Question: I found these pie charts titled 'Easy Charts' in a theme I was playing around on. I want to make them for my own project. Anyone have any ideas or know somewhere they already exist that I could get them at? I'm not even sure what they are called.

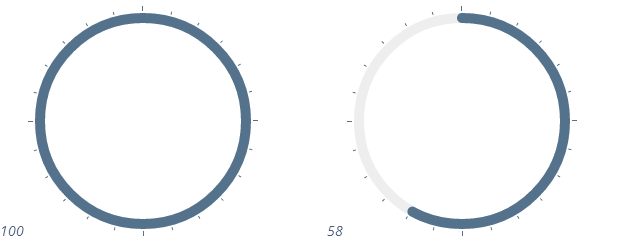
Answer: <URL>
<URL>
<URL>
<URL>
<URL>